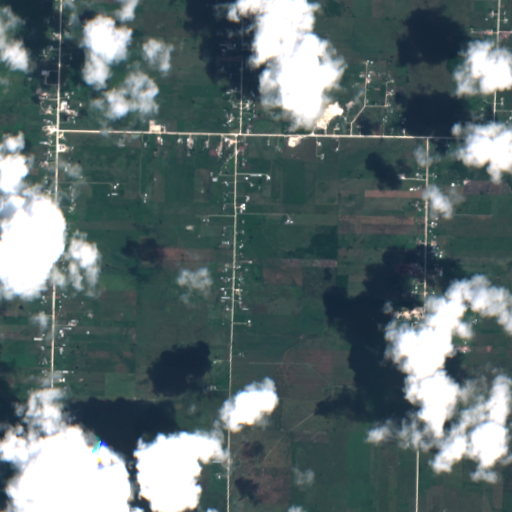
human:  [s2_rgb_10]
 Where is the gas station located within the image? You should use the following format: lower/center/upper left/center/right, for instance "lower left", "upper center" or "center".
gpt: The gas station is located in the upper left of the image.
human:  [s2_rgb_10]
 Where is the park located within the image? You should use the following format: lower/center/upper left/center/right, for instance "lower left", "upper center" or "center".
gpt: The park is located in the upper left of the image.
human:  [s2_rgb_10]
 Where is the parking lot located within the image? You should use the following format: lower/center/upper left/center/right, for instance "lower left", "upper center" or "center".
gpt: The parking lot is located in the upper of the image.
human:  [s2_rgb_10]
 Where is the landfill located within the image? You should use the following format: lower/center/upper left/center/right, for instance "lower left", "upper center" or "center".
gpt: There is no landfill in the image.